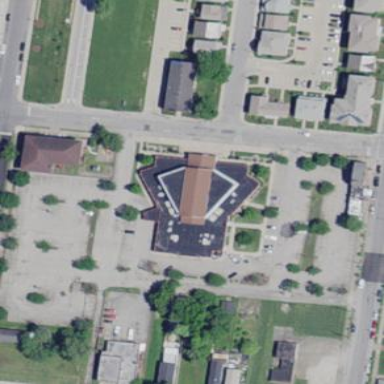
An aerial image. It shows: Building serving as place of worship.